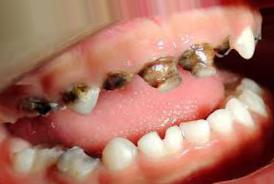
Condition: Caries